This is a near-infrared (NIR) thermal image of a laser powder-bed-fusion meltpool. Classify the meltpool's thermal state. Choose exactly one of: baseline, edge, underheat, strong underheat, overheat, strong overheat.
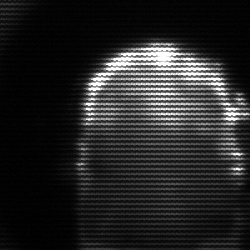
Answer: baseline